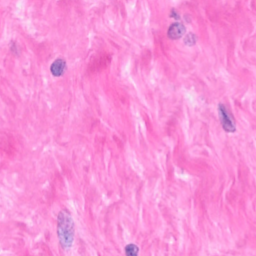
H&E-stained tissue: Breast